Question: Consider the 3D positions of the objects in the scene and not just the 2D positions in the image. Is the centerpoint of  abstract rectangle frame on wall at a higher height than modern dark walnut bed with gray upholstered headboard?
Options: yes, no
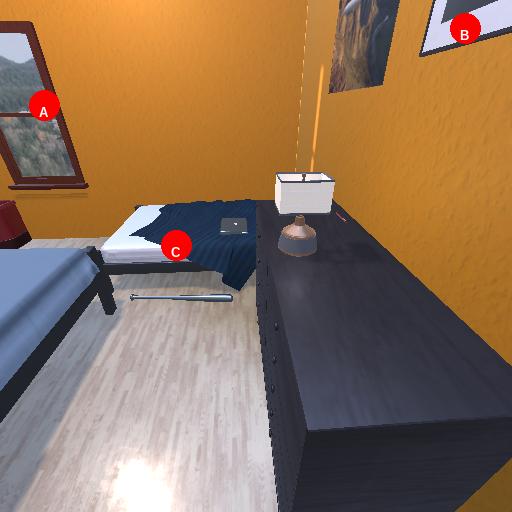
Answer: yes